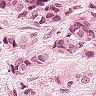
Metastatic tissue present: yes